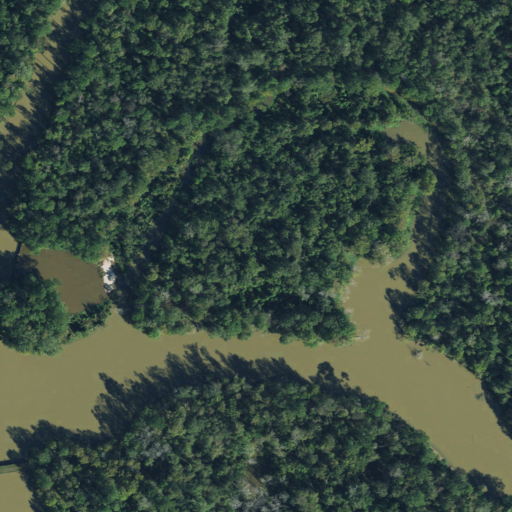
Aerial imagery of island in Texas named Goat Island containing woody wetlands, open water, herbaceous wetlands, and open development